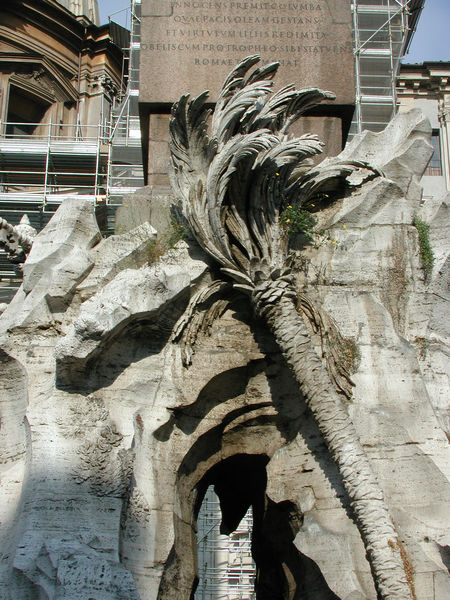
Titel: Vierströmebrunnen
Künstler: Giovanni Lorenzo Bernini
Standort: Rom, Piazza Navona (EU - I - Latium)
Schlagwörter: blätter, felsen, himmel, schatten, stadt, braun, fenster, gebäude, haus, stein, steine, stamm, wind, schuppen, skulptur, schrift, fels, rauh, tafel, detail, palme, palmwedel, geneigt, tor, foto, gerüst, text, rom, sims, obelisk, kraut, jerusalem, baustelle, gedenktafel, beustelle